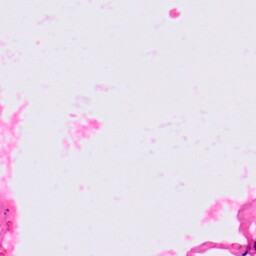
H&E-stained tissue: Lung